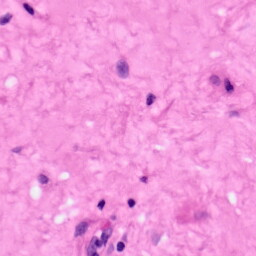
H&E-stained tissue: Pancreatic